Platform: macOS
Application: Chrome
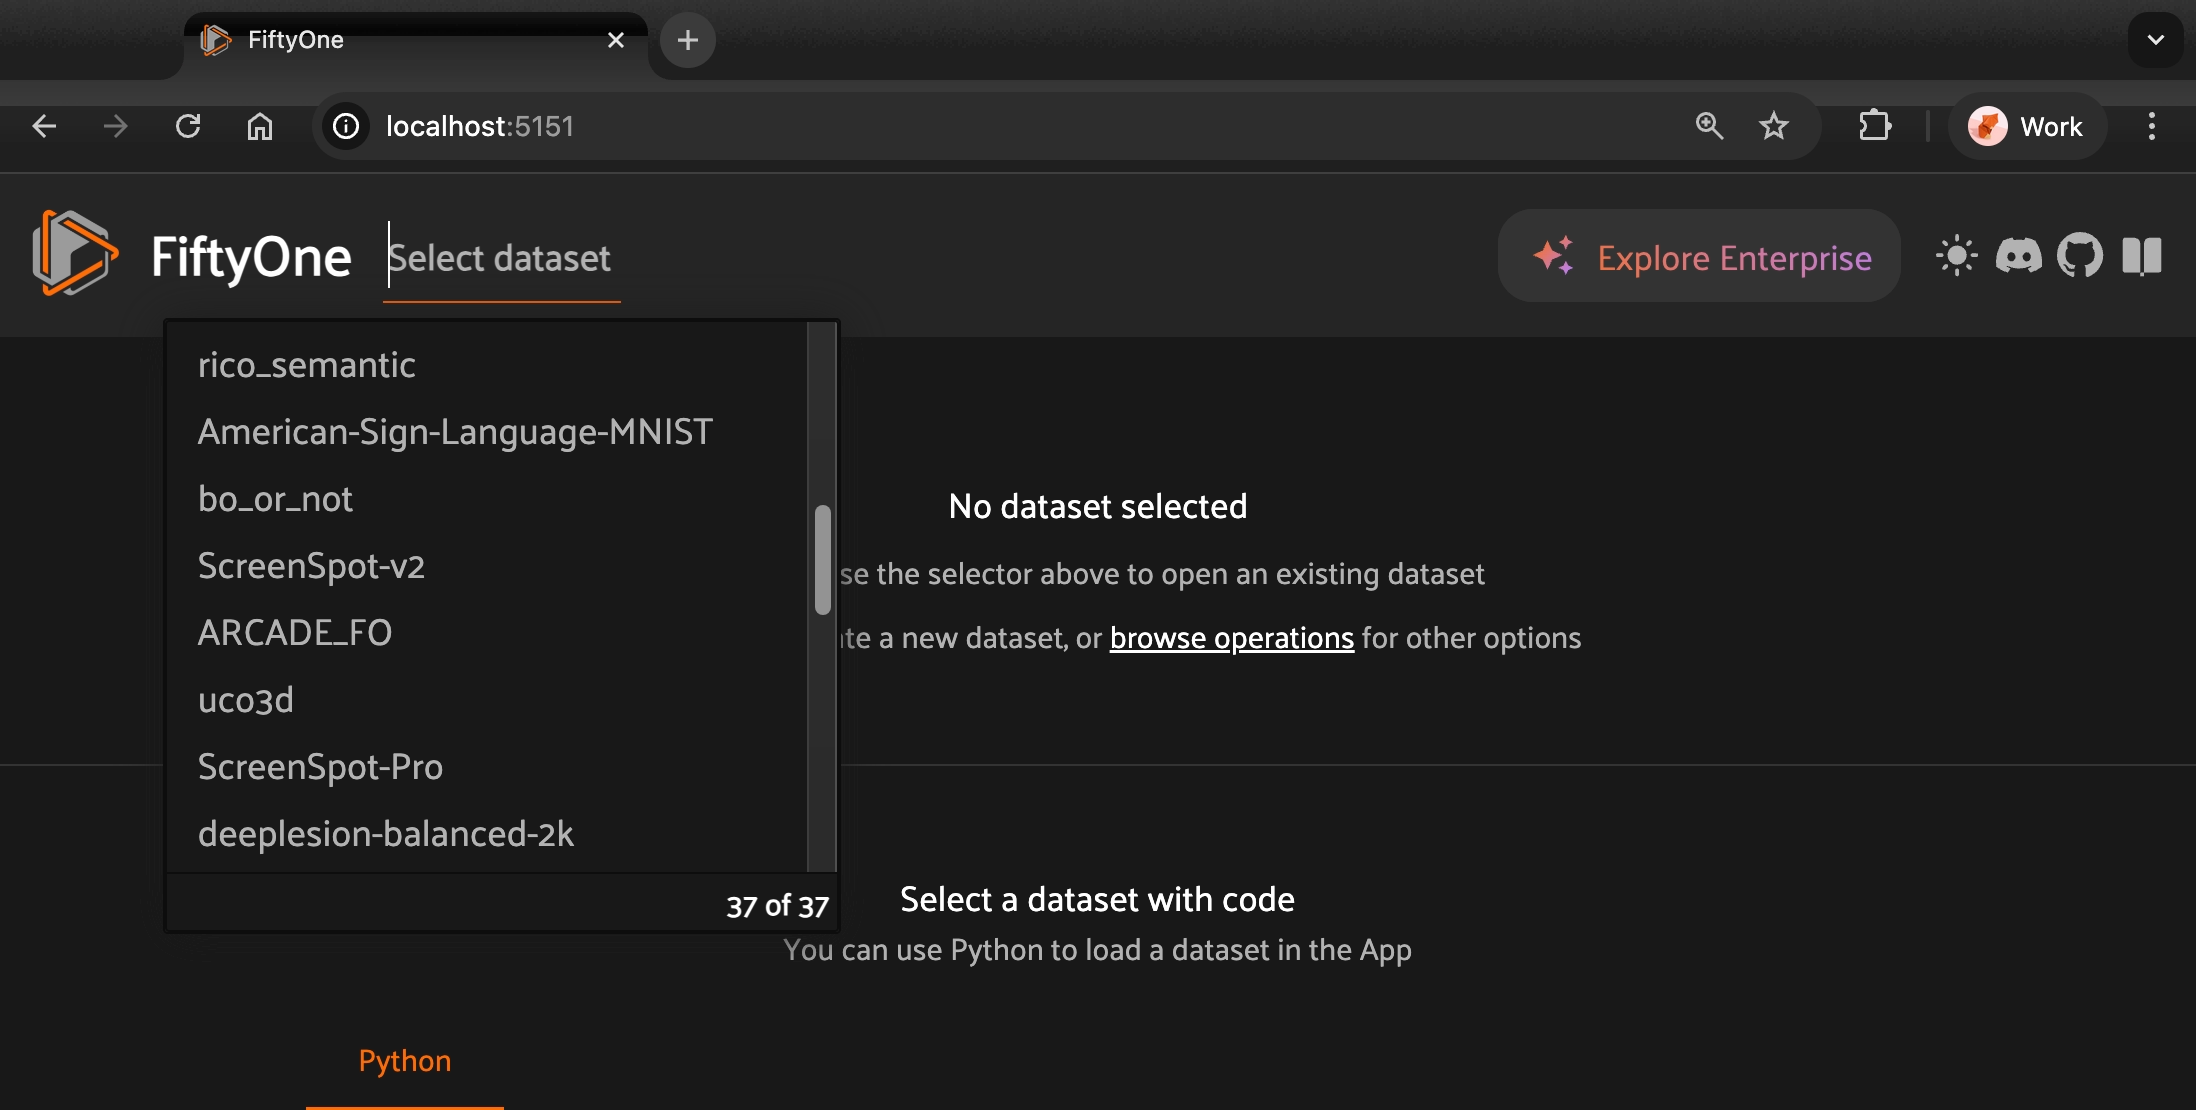
task_description: Scroll up on Select dataset menu
action_type: click
element_info: Slider
steps_since_start: 1

task_description: Scroll down on Select dataset menu
action_type: click
element_info: Slider
steps_since_start: 1

task_description: Scroll to the top of the Select dataset menu
action_type: click
element_info: Slider
steps_since_start: 1

task_description: Scroll to the bottom of the Select dataset menu
action_type: click
element_info: Slider
steps_since_start: 1
task_description: Open Select dataset menu
action_type: click
element_info: Menu Item
steps_since_start: 1